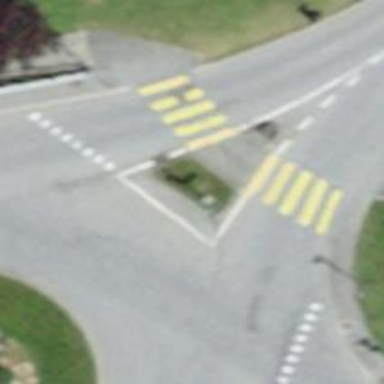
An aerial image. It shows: Road with "give way" sign.